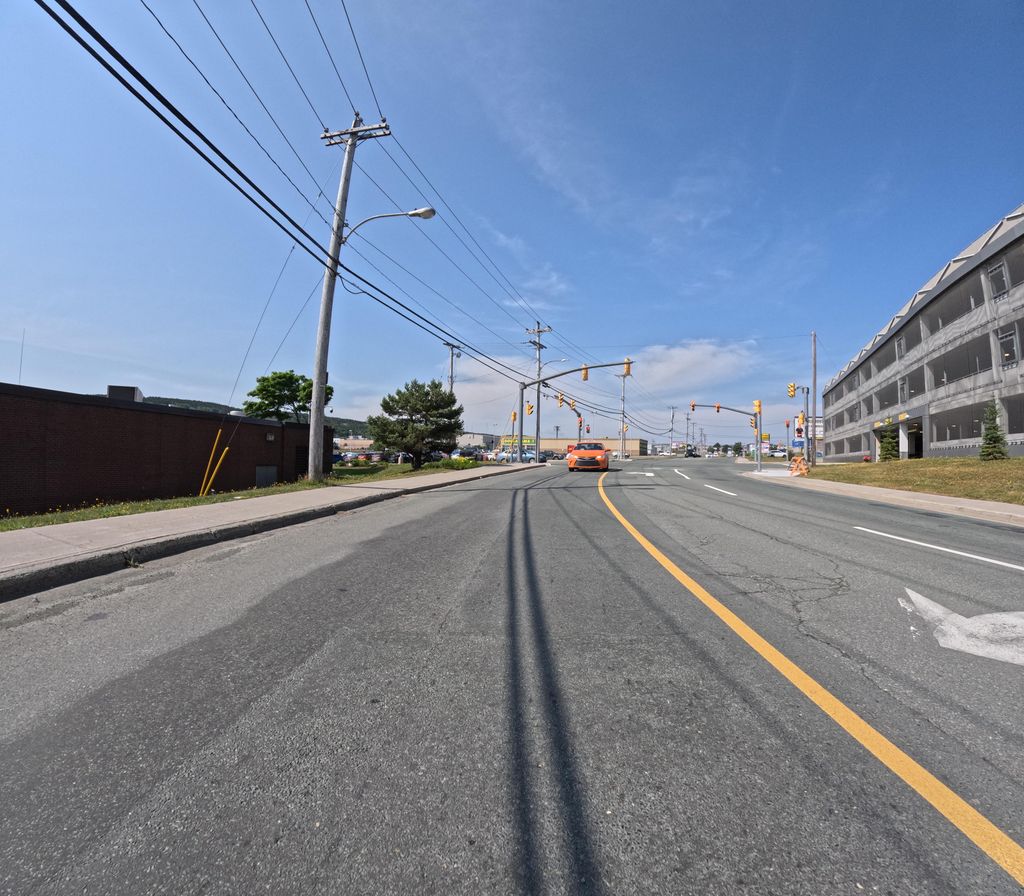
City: st_johns